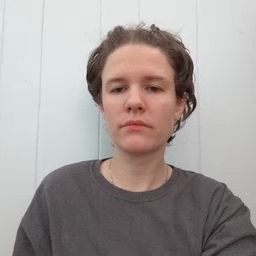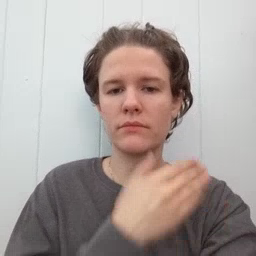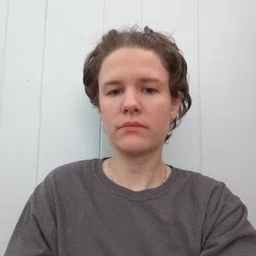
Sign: arm